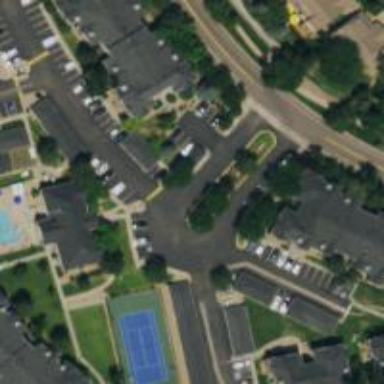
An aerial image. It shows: Living street.